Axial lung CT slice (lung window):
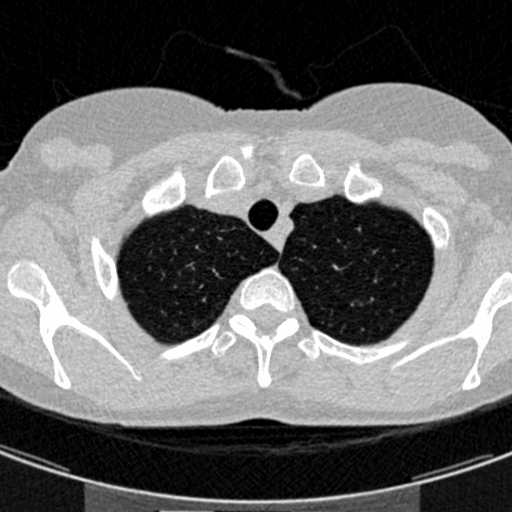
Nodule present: no